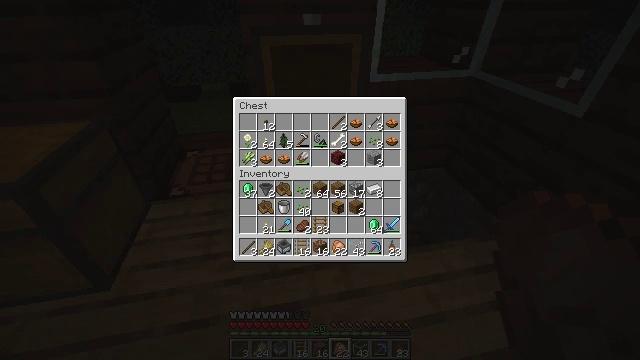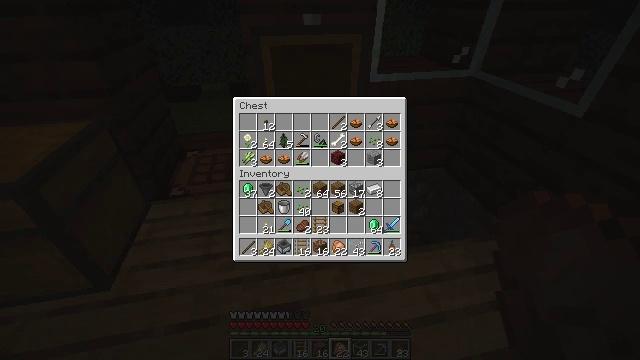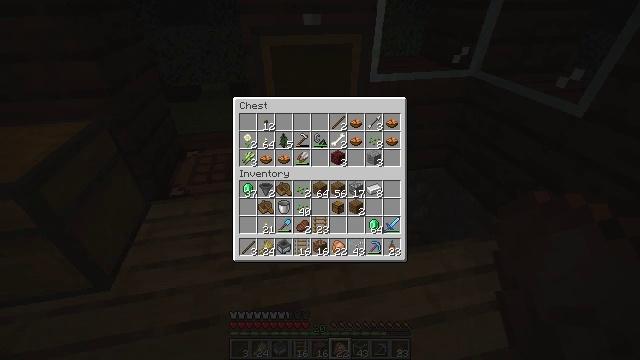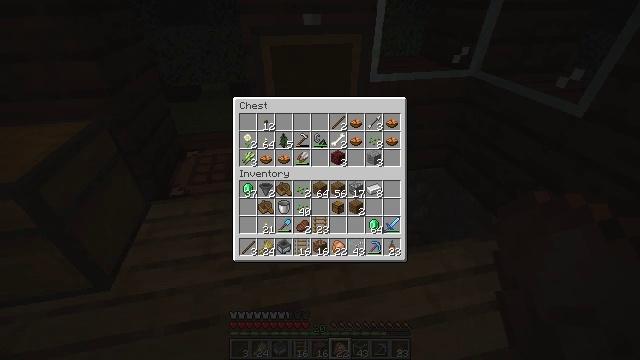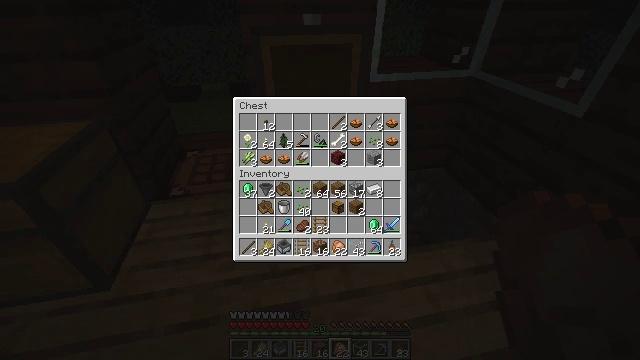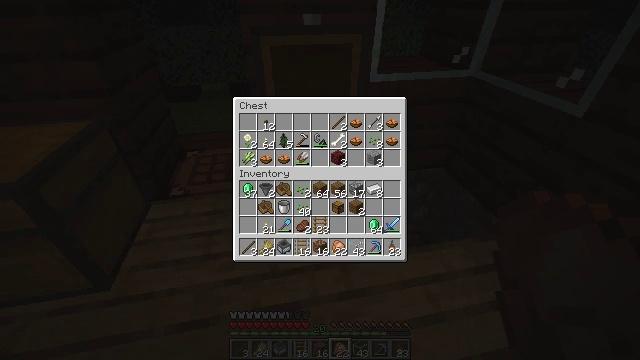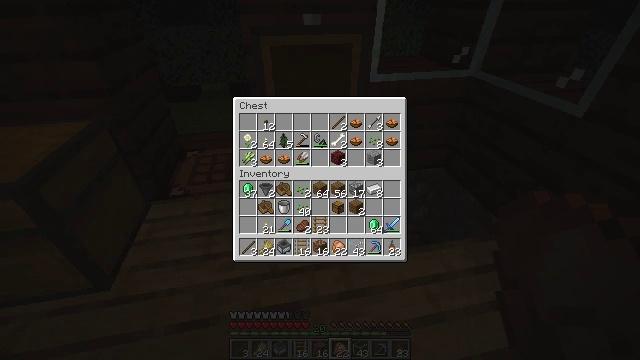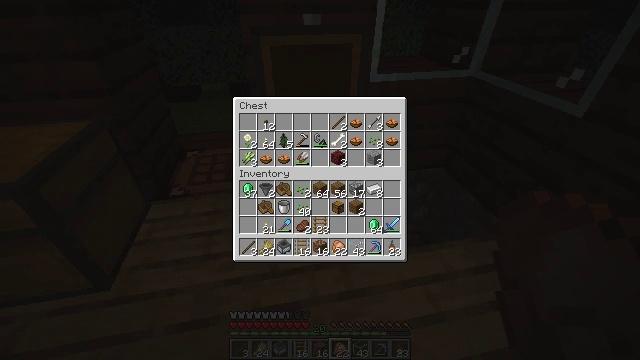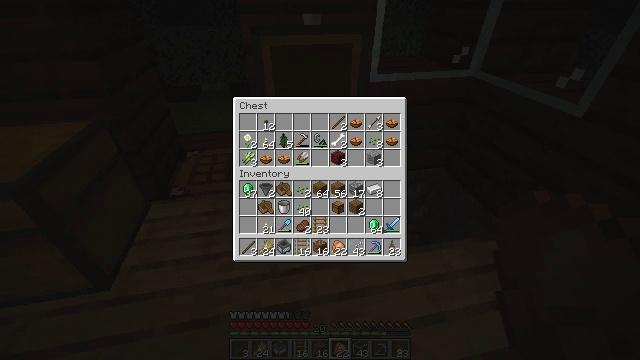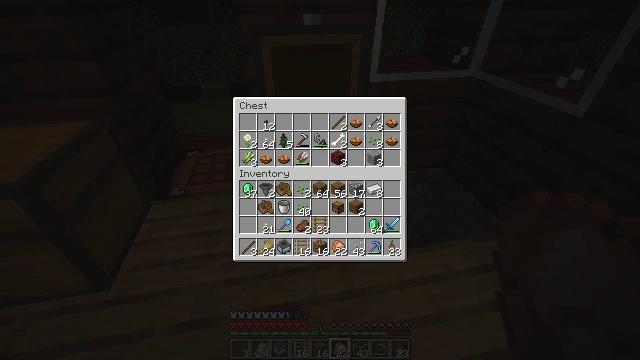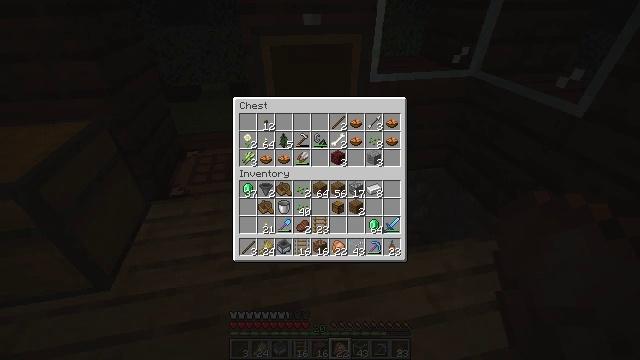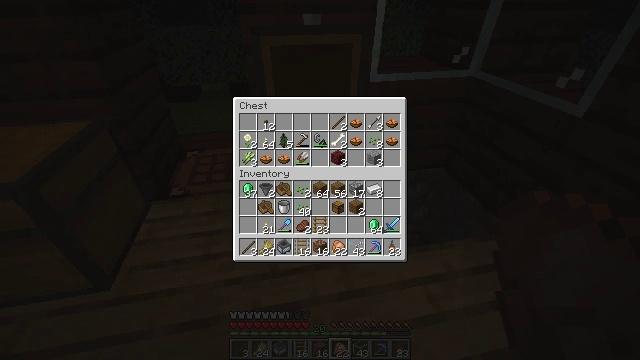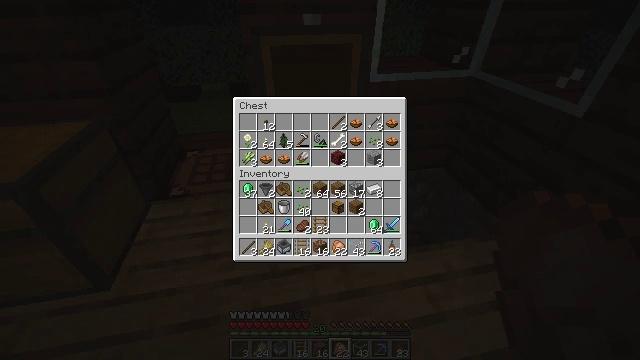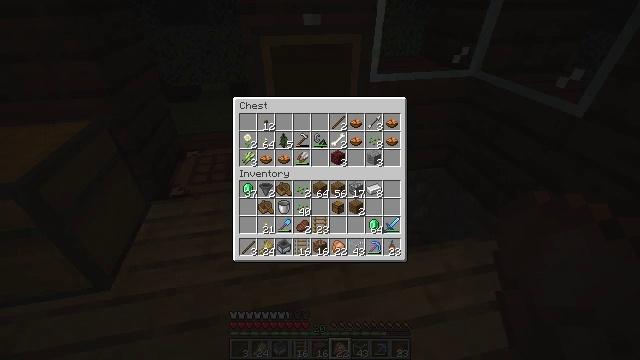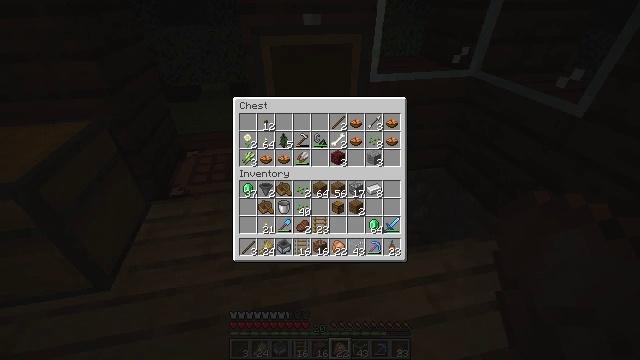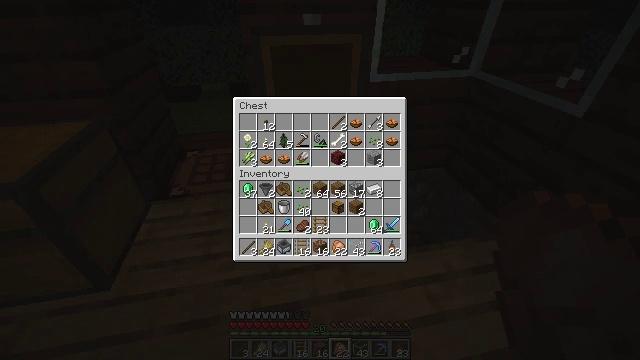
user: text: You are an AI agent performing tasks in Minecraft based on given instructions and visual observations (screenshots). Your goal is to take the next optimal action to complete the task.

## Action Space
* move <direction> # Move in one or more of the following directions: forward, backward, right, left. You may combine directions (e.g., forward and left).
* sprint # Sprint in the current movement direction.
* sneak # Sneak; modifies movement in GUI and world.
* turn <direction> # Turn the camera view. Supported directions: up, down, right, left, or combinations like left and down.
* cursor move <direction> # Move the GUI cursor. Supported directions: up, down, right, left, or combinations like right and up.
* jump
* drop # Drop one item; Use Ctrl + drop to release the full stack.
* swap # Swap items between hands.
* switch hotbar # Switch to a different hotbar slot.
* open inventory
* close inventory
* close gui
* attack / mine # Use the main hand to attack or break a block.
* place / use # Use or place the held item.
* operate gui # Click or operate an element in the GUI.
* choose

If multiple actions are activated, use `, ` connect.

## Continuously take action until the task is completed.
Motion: motion action
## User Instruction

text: Form an observer with the crafting table.
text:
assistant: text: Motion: no_op
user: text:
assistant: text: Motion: no_op
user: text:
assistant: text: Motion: no_op
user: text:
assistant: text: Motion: no_op
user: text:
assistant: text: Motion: no_op
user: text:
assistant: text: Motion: no_op
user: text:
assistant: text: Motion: no_op
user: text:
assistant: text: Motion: no_op
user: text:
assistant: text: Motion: no_op
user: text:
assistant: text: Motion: no_op
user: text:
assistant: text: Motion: no_op
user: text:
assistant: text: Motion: no_op
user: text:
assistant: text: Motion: no_op
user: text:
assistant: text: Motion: no_op
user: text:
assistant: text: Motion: no_op
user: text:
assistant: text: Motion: no_op
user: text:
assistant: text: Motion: no_op
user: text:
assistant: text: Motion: no_op
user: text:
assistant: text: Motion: no_op
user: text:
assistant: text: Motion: no_op
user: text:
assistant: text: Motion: no_op
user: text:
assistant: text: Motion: no_op
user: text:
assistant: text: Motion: no_op
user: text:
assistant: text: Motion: no_op
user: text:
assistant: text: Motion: no_op
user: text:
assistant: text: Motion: no_op
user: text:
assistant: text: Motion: no_op
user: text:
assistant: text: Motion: no_op
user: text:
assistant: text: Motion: no_op
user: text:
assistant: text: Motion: no_op